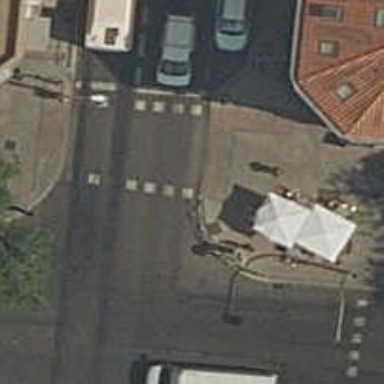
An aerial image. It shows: Road with traffic signals and zebra crossing with traffic signals.